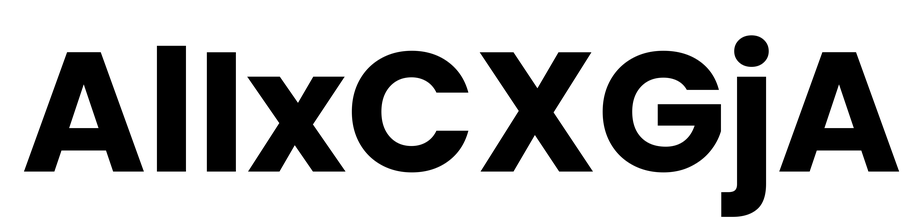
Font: Poppins-Bold